Question: I have a windows form application that has a background. Within it, I have a flowlayoutpanel with a transparent background. When I scroll, the following happens:

I also see some flickering. I've tried all the doublebuffered business, and it doesn't work.
Any suggestions?
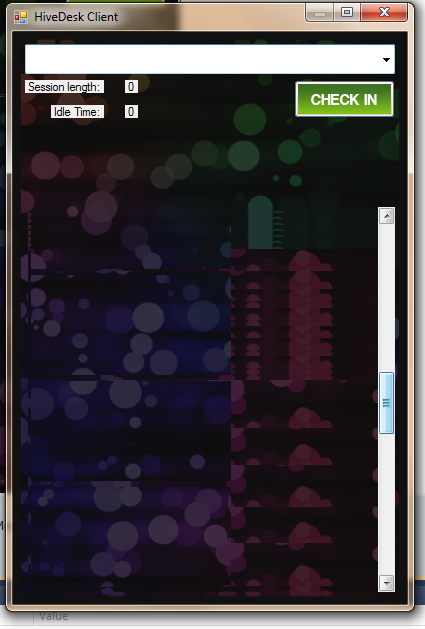
Answer: Yeah, that doesn't work. Here's a class that improves it somewhat:
'''
using System;
using System.Windows.Forms;
class MyFlowLayoutPanel : FlowLayoutPanel {
public MyFlowLayoutPanel() {
this.DoubleBuffered = true;
}
protected override void OnScroll(ScrollEventArgs se) {
this.Invalidate();
base.OnScroll(se);
}
}
'''
Compile and drop it from the top of the toolbox onto your form. It however cannot fix the fundamental problem, the "Show window content while dragging" option. That's a system option, it will be turned on for later versions of Windows. When it is on, Windows itselfs scrolls the content of the panel, then asks the app to draw the part that was revealed by the scroll. The OnScroll method overrides that, ensuring that the entire window is repainted to keep the background image in place. The end-result is not pretty, you'll see the image doing the "pogo", jumping up and down while scrolling.
The only fix for this is turning the system option off. That's not a practical fix, users like the option and it affects every program, not just yours. If you can't live with the pogo then you'll have to give up on the transparency.